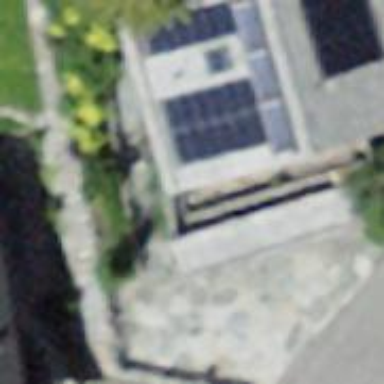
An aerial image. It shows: Solar power generator utilizing photovoltaic technology with solar photovoltaic panels.